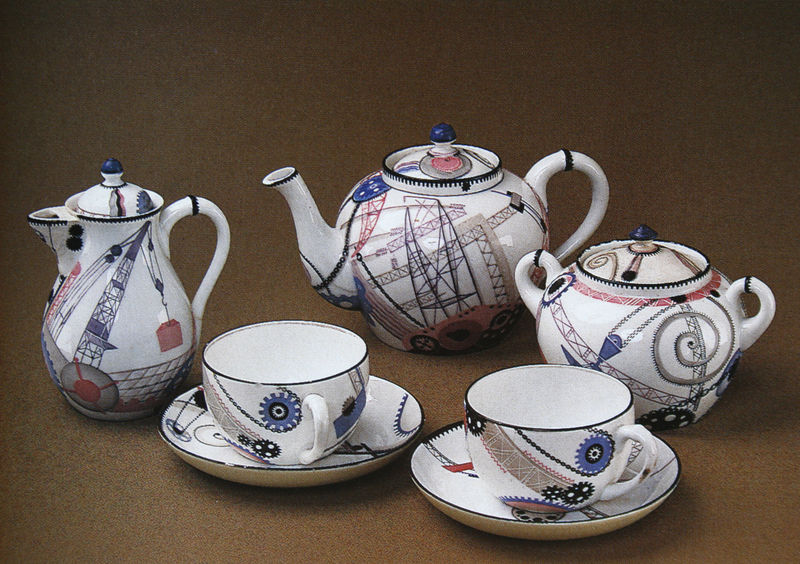
Titel: Service "Industrielle Motive"
Künstler: Ljudmila Protopopowa
Standort: Kuskowo
Institution: Staatliches Porzellan- und Keramikmuseum
Schlagwörter: blau, weiß, bunt, grau, schwarz, rot, muster, ornament, silber, teller, gitter, rosa, räder, henkel, kanne, keramik, hellblau, schnabel, moderne, russland, modern, linien, rand, kaffee, verzierung, tasse, tee, bauch, striche, foto, fotografie, griff, eisen, deckel, gerüst, dose, motiv, porzellan, kran, geschirr, kaffeekanne, service, untertasse, kreise, knauf, kännchen, tassen, untertassen, fachwerk, teekanne, bemalung, kannen, spirale, design, raster, milchkännchen, unterteller, knäufe, zahnräder, baustelle, zahnrad, mechanik, milchkanne, kräne, zucker, bergbau, zuckerdose, döschen, teeservice, kaffeeservice, schneppe, förderung, baukräne, indusriallisierung, indusrie, kohleförderung, schneppen, tassenrand, zuckerdöschen